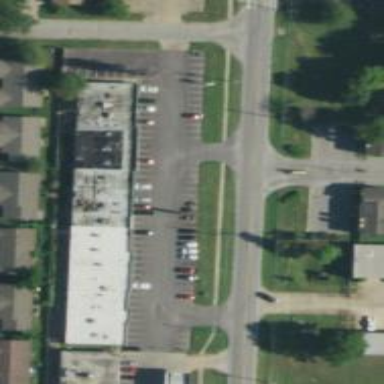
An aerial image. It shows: Tertiary road with asphalt surface and separate sidewalk.